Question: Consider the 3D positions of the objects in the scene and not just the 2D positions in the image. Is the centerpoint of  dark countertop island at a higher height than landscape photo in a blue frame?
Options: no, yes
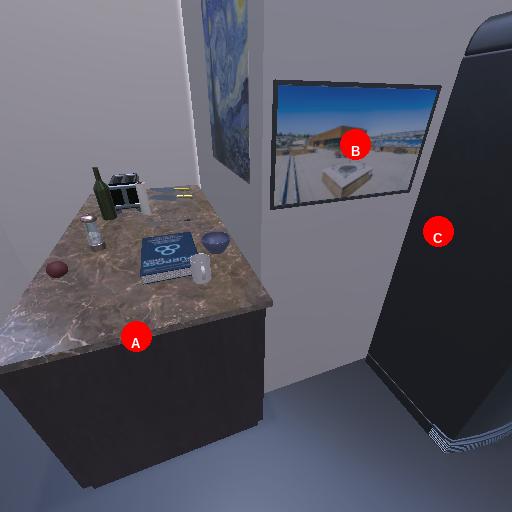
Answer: no